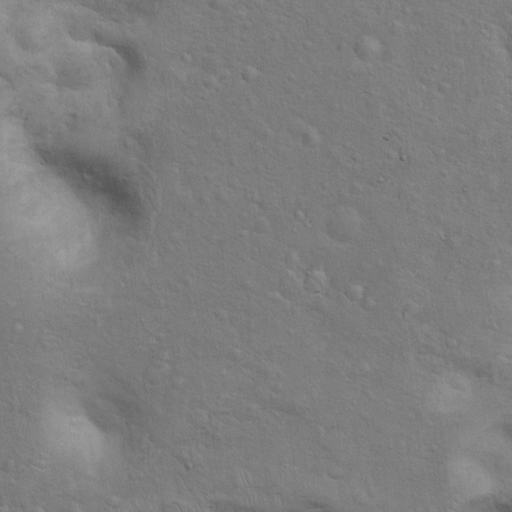
Objects detected: cone, cone, cone